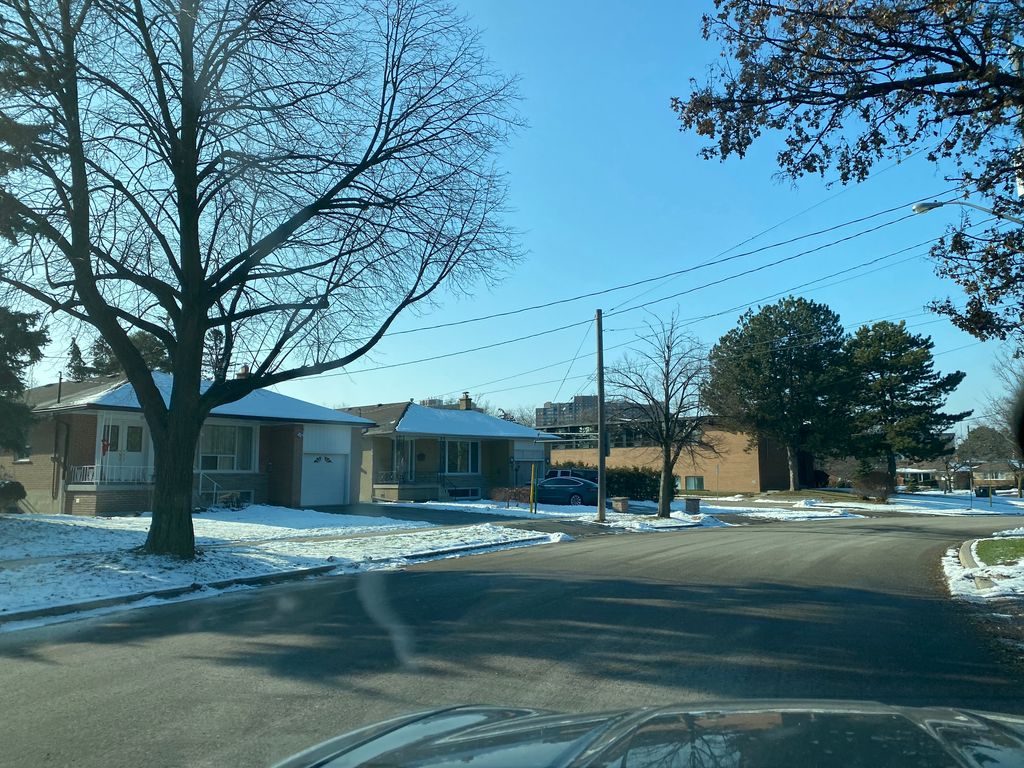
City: toronto